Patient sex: F
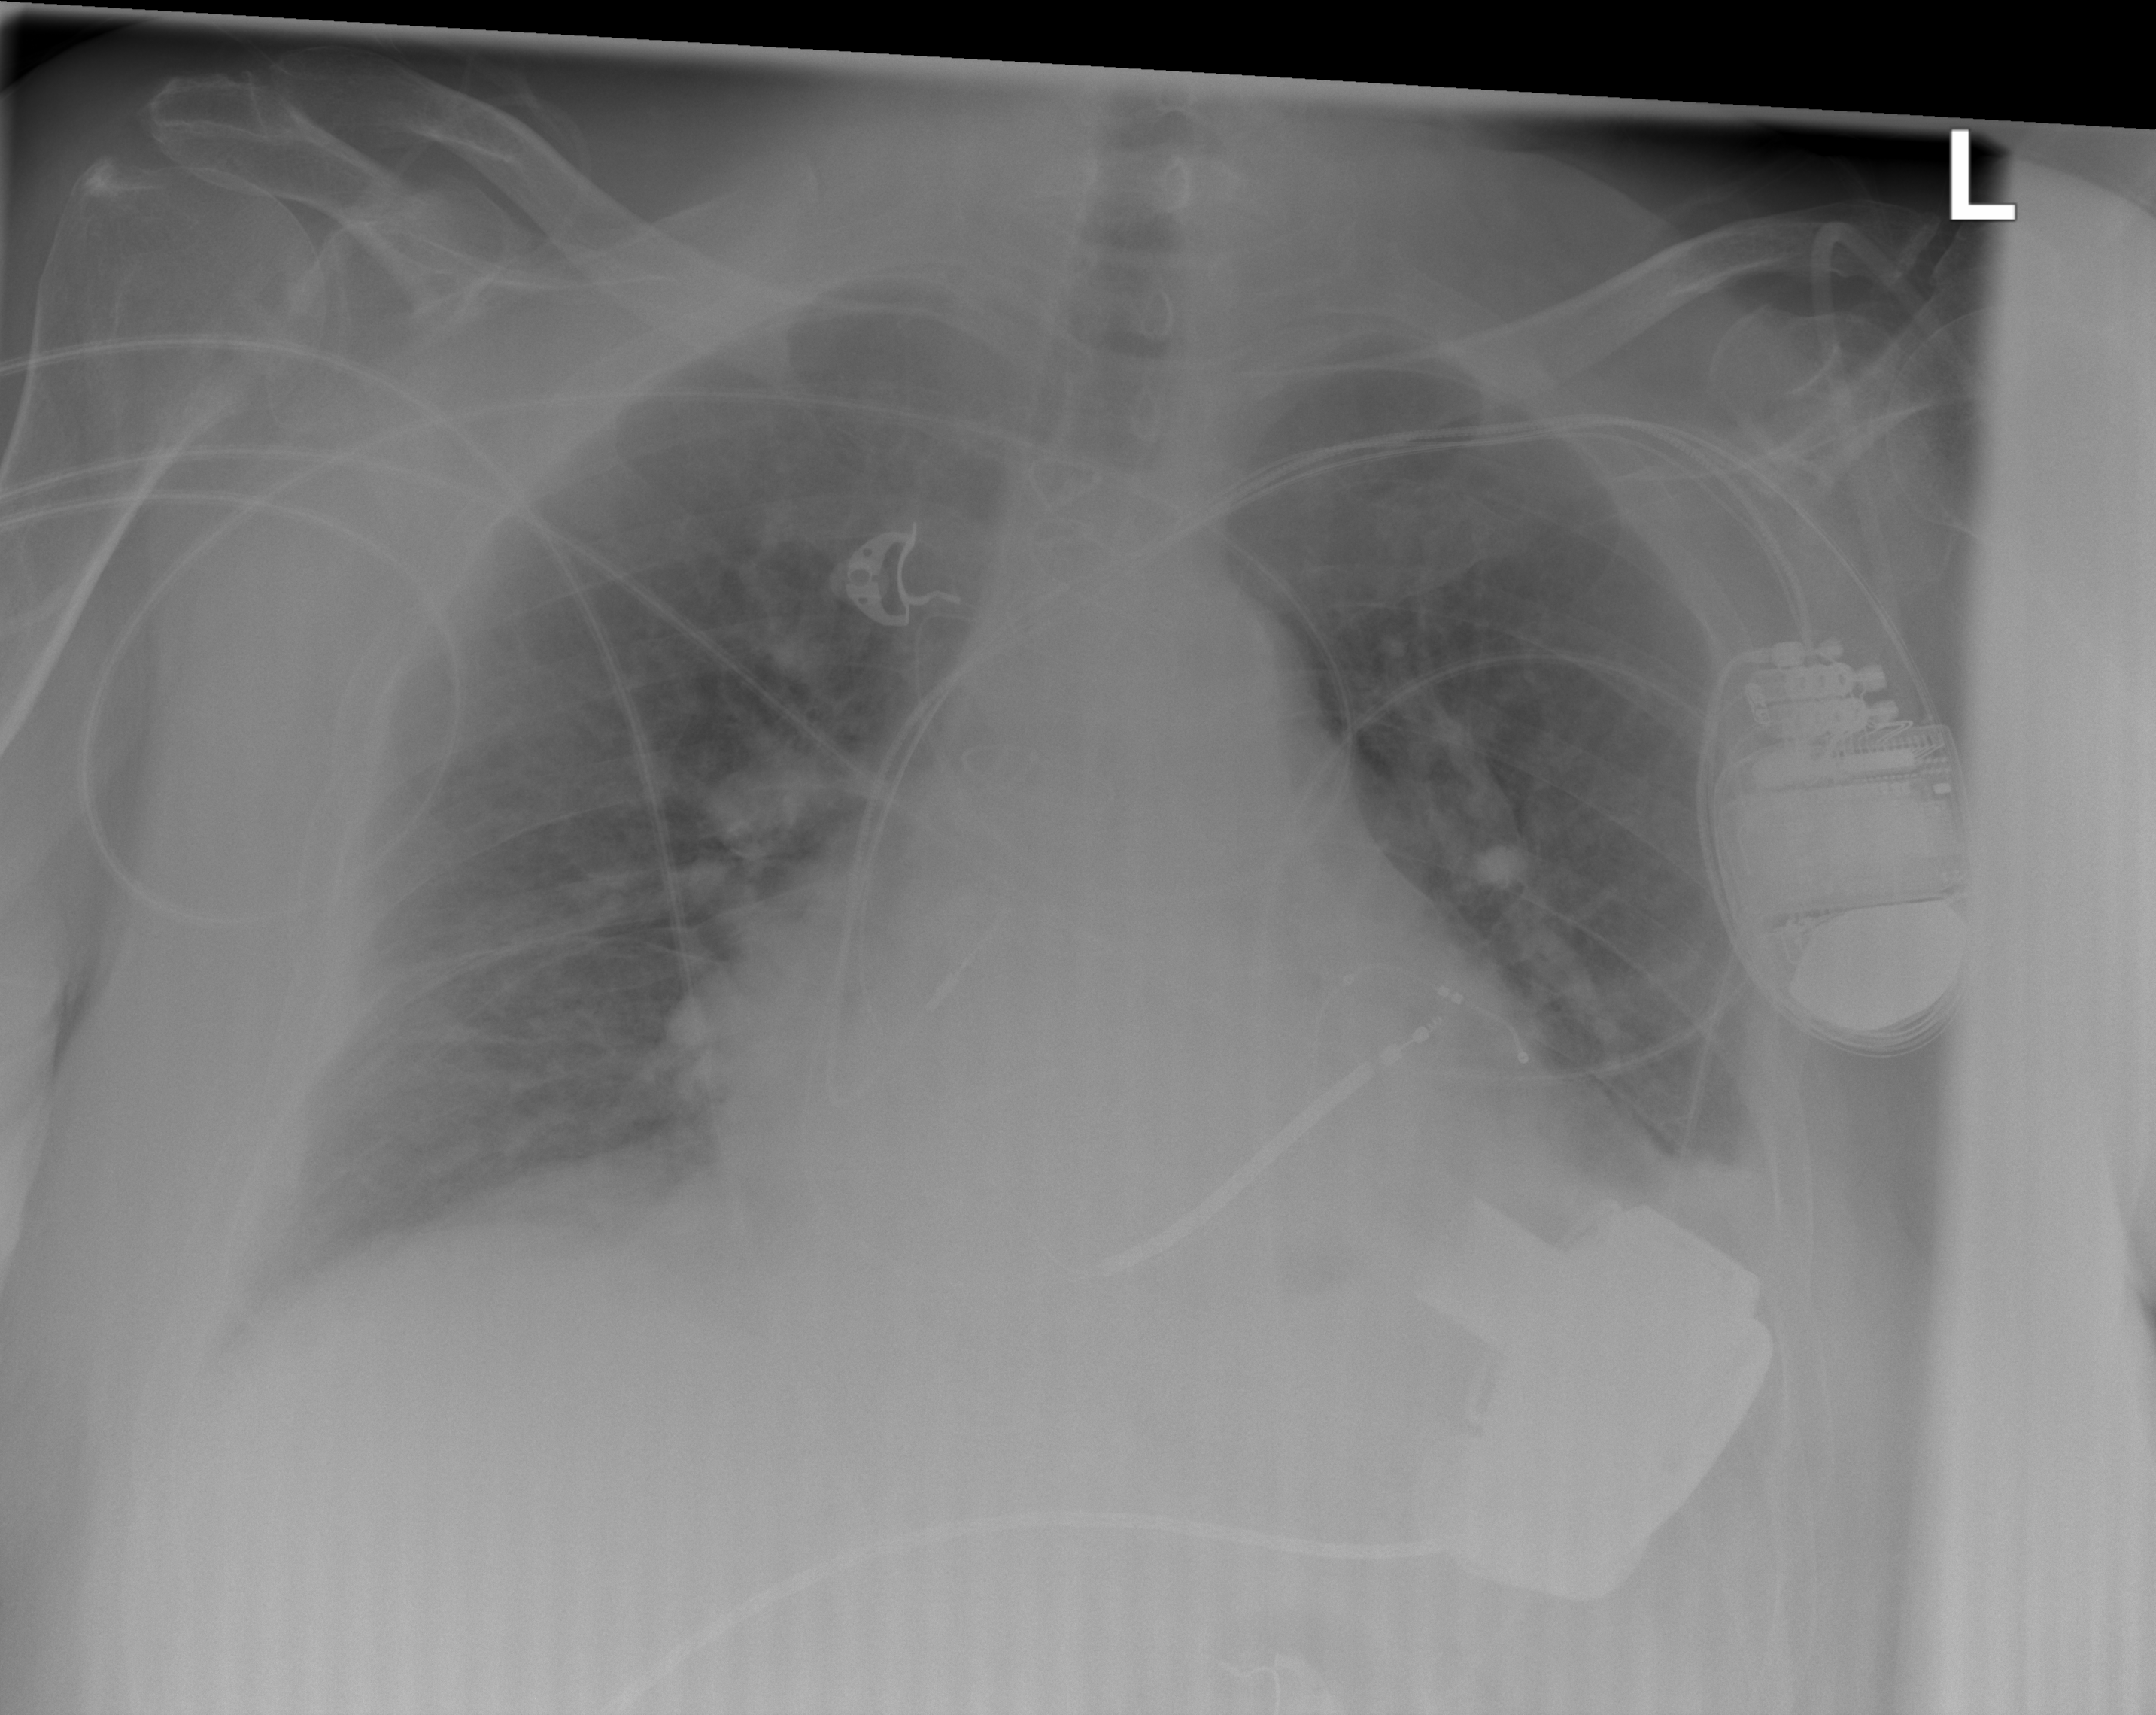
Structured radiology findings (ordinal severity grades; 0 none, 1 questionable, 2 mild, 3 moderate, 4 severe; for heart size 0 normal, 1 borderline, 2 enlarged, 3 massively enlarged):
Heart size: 2
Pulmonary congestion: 2
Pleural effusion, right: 1
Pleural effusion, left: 1
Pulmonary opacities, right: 0
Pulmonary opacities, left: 0
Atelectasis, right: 1
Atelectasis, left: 1